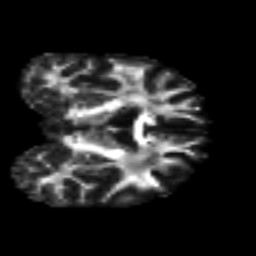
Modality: FA
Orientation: coronal
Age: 32
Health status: ill
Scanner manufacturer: philips
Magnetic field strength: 3 T
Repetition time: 9 s
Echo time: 0.127 s